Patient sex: F
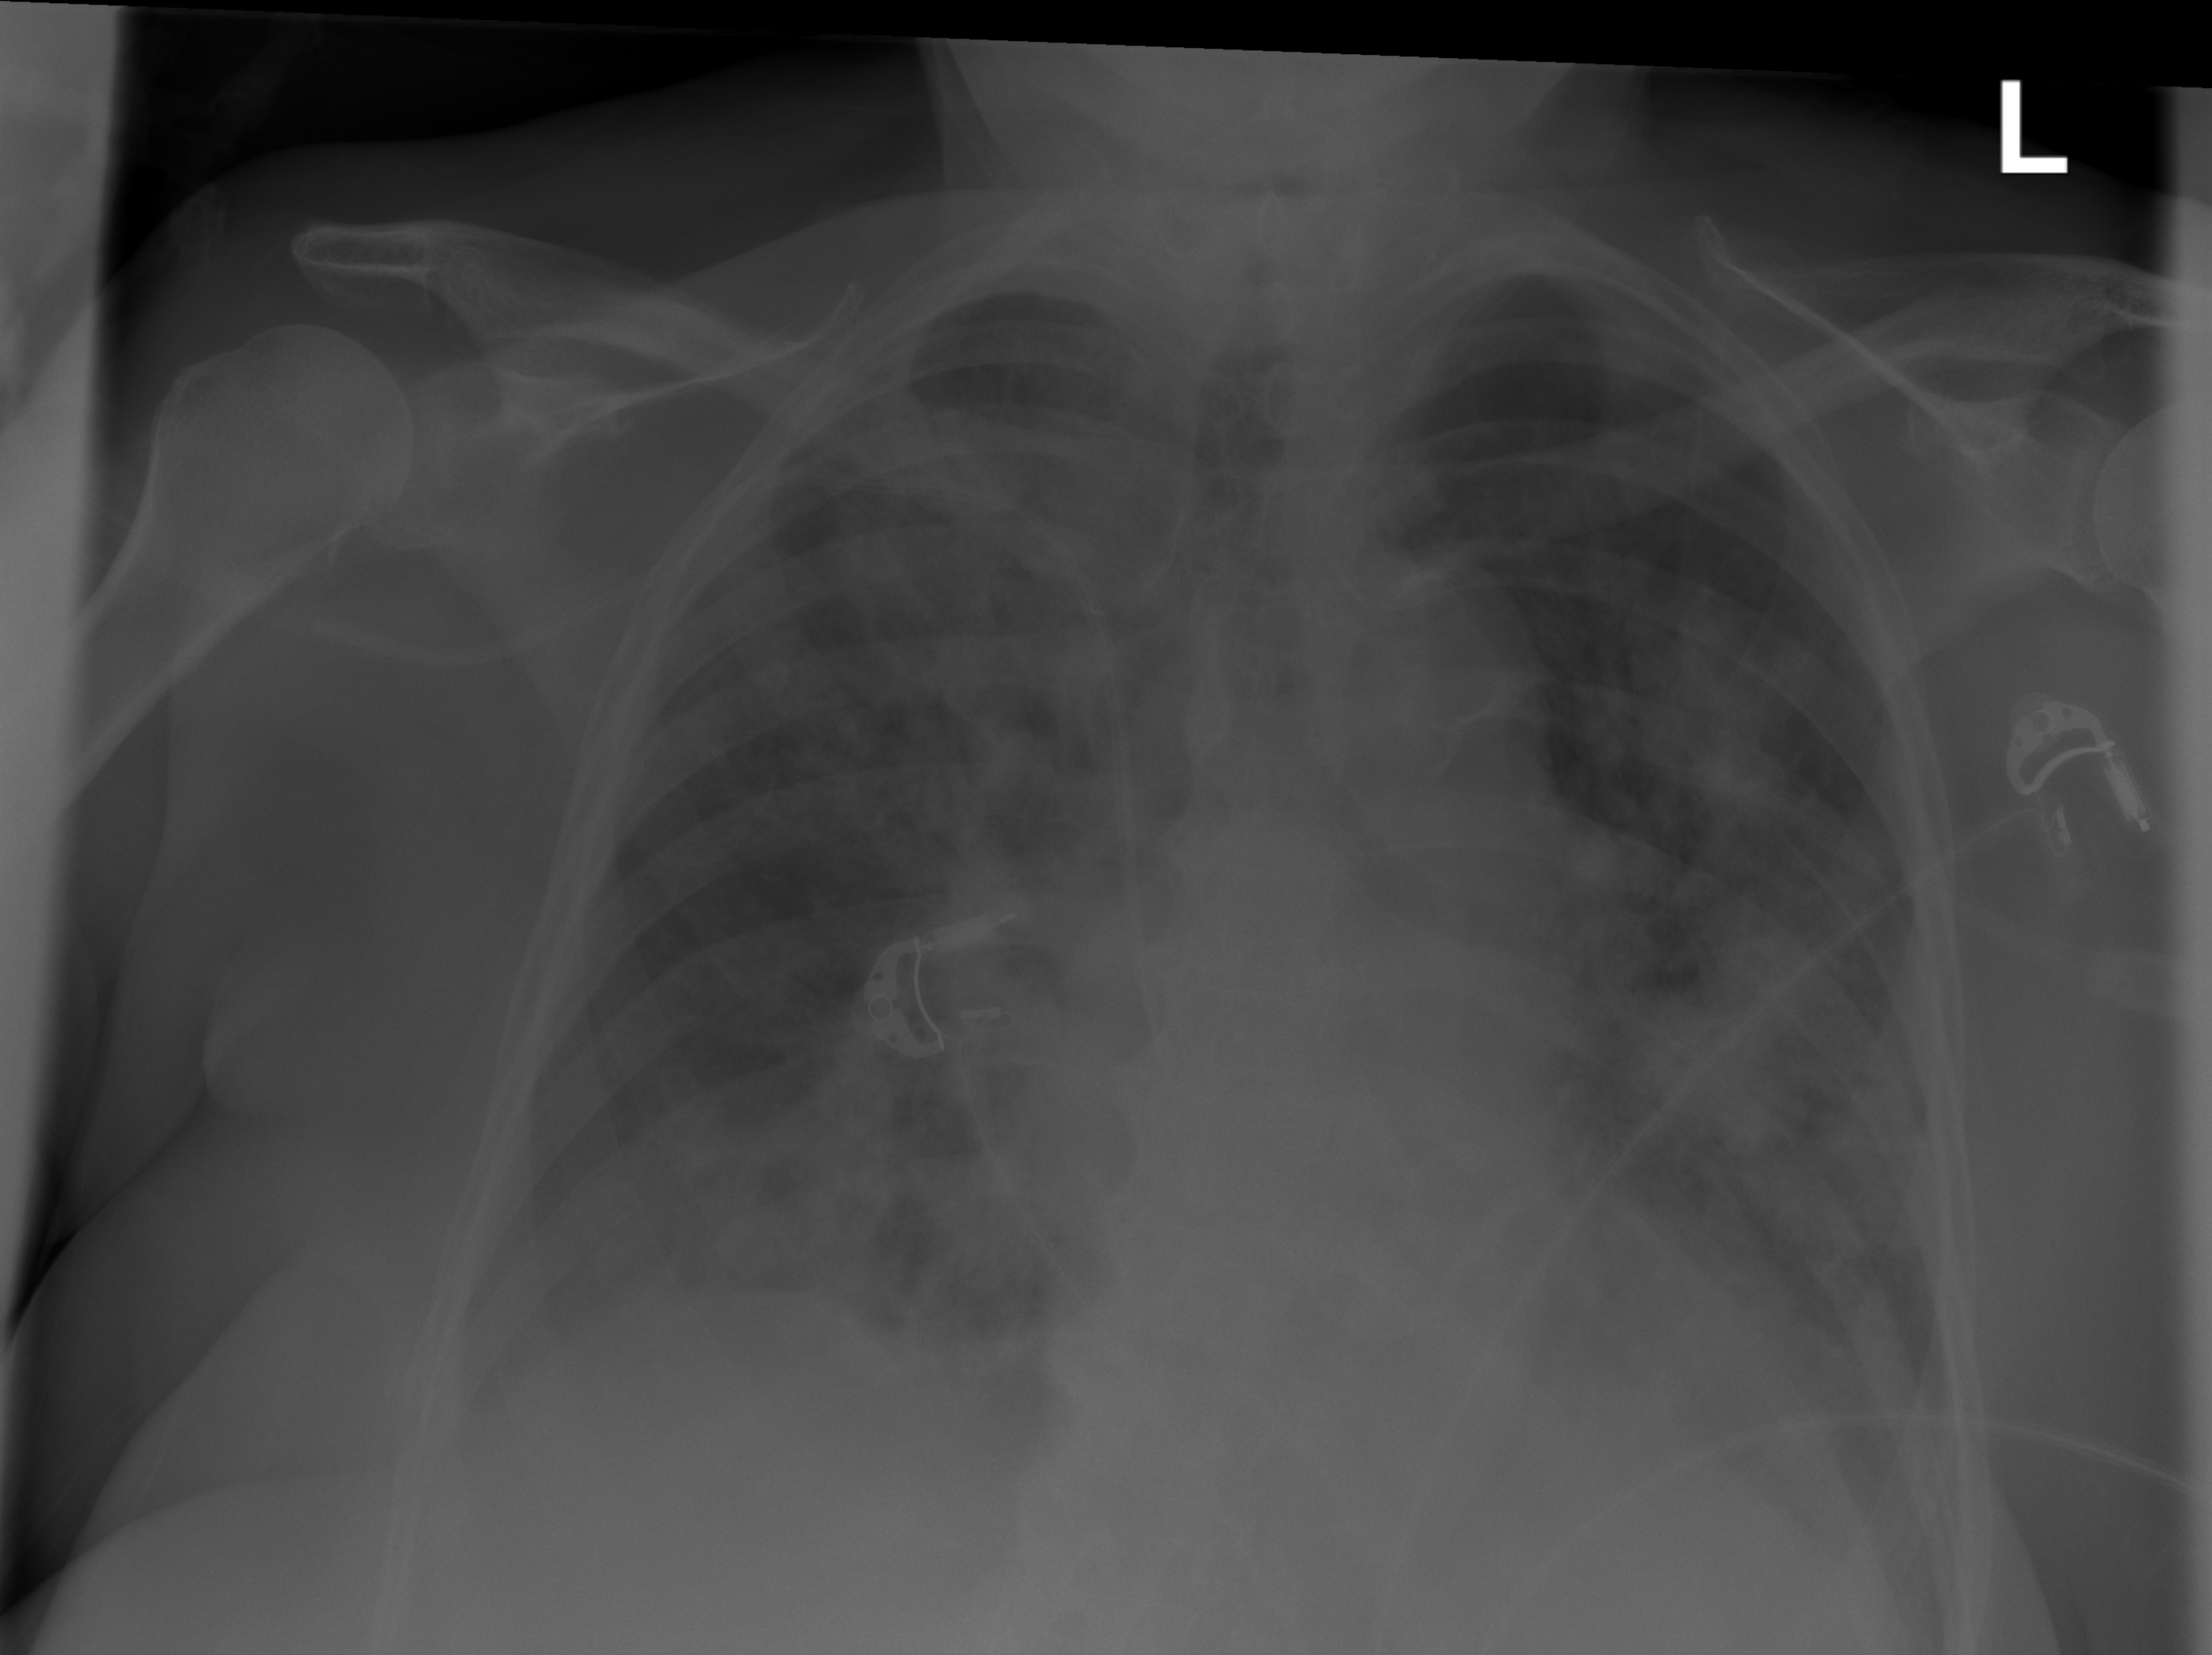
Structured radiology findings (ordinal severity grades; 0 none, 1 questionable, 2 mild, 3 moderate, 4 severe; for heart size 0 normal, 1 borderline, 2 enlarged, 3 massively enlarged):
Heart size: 2
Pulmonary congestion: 3
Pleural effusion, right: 2
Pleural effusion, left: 2
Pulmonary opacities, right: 3
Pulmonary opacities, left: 3
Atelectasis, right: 2
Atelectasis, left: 2